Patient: sex M, age 29
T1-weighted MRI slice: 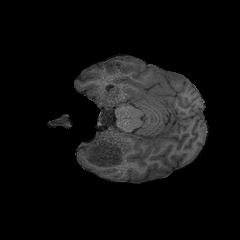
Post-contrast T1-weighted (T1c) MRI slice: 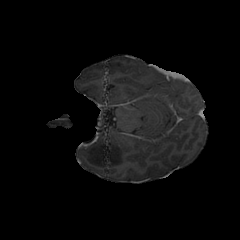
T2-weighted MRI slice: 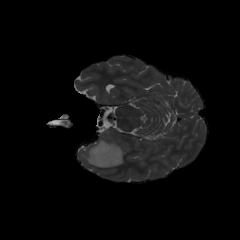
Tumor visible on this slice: yes
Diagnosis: Astrocytoma, IDH-mutant
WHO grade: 2